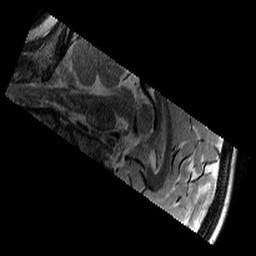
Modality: T2w
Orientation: sagittal
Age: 9
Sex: male
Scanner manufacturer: siemens
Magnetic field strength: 3 T
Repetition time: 9.23 s
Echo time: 0.067 s